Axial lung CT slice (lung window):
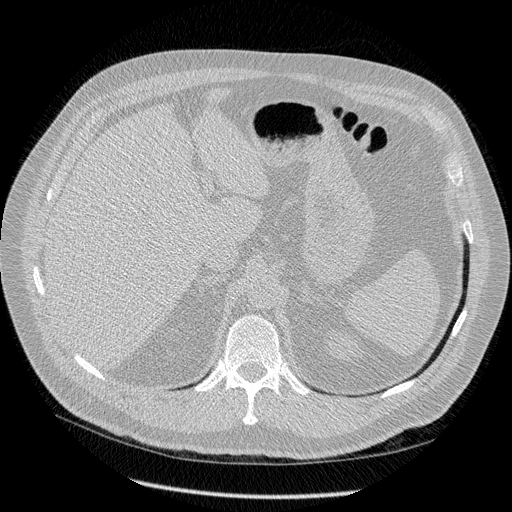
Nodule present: no